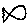
Label: fish